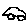
Label: car